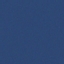
Land use / land cover class: SeaLake